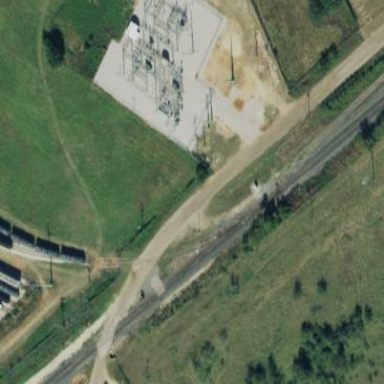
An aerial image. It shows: Distribution level power substation surrounded by fence.